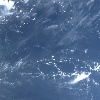
Label: water